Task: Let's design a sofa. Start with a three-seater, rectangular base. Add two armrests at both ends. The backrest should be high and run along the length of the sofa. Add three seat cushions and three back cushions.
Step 170:
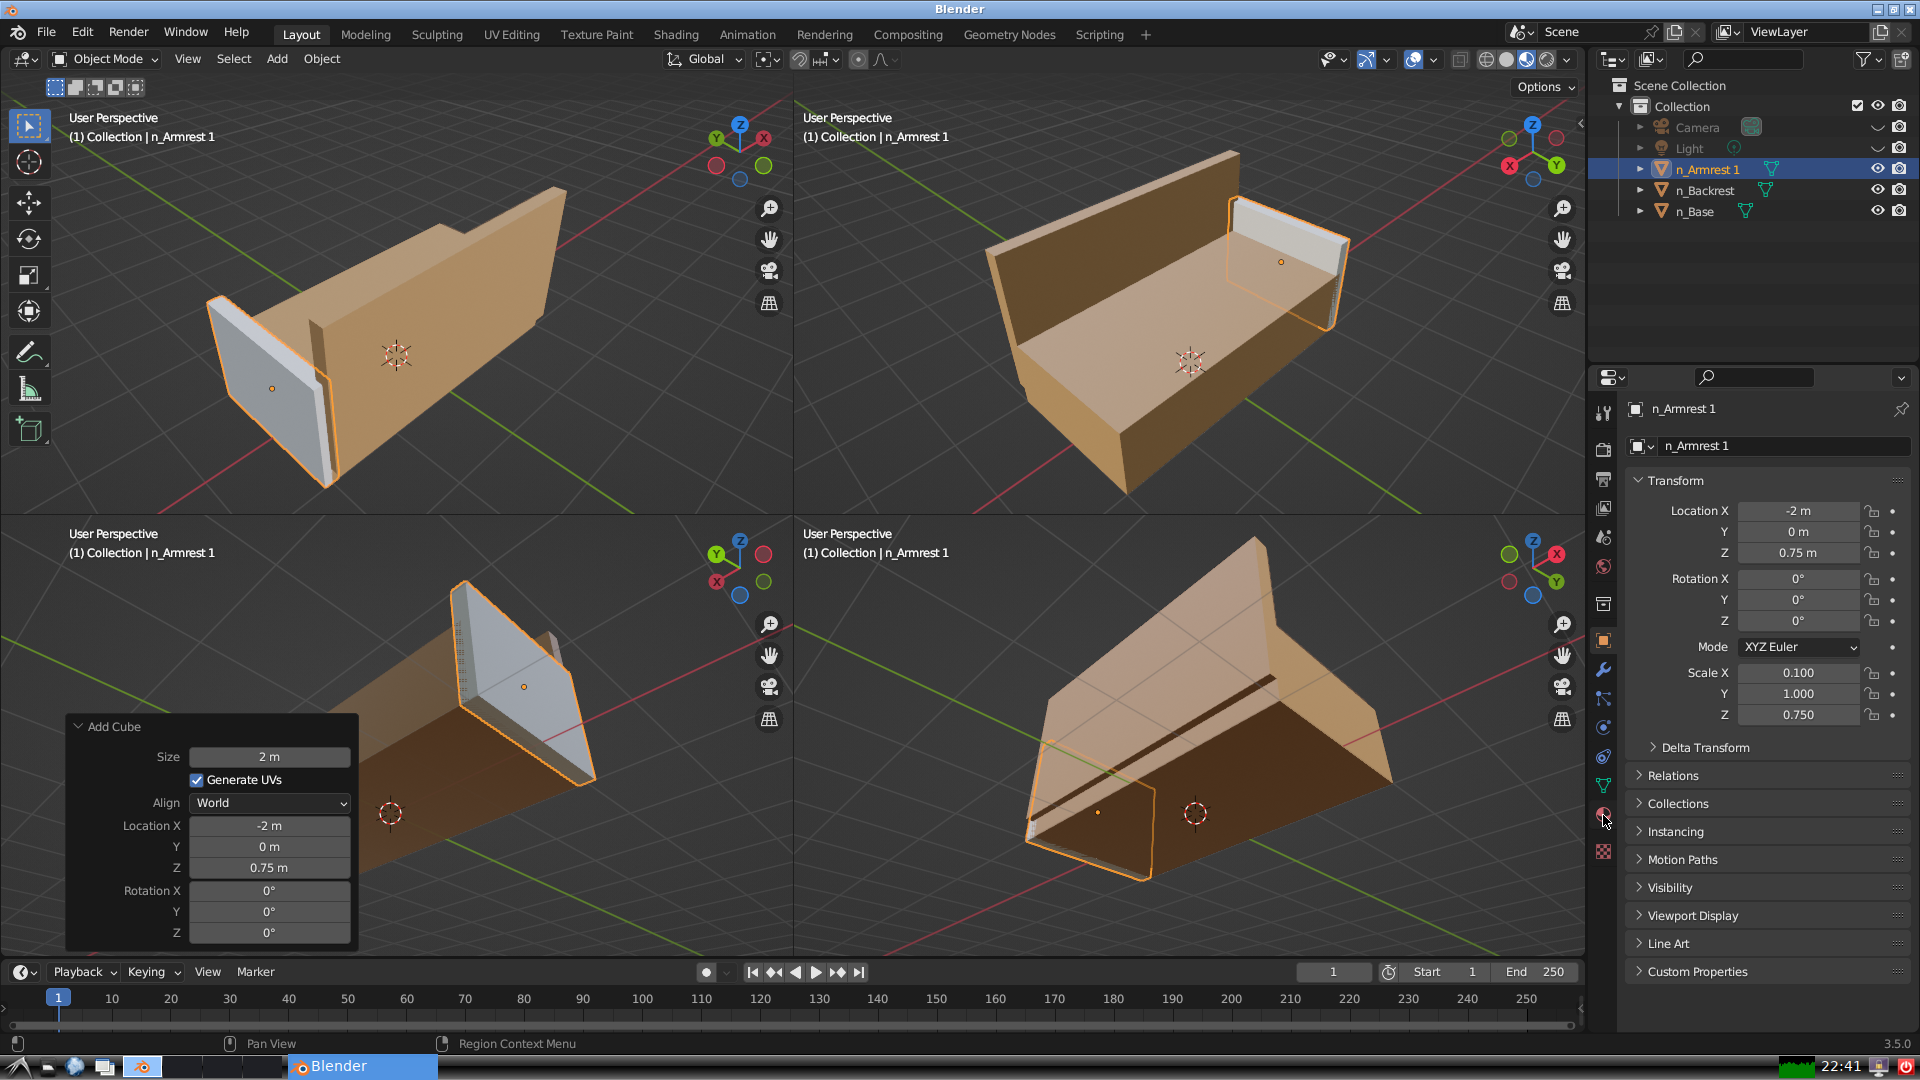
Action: click: no